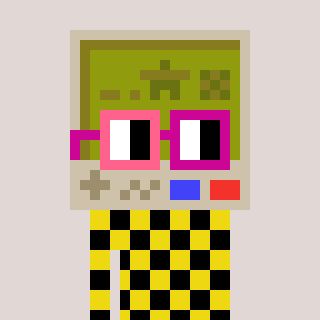
a pixel art character with square pink and red glasses, a gameboy-shaped head and a yellow-colored body on a warm background